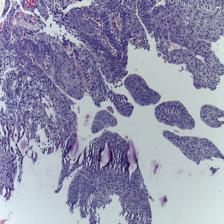
Diagnosis: OSCC